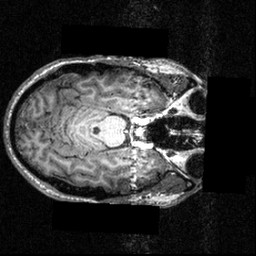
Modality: T1w
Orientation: axial
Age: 26
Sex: male
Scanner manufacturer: siemens
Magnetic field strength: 3.951 T
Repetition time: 1.5 s
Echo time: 0.00335 s